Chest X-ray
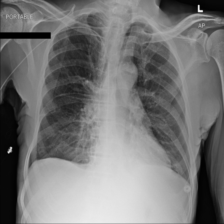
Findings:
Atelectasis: negative
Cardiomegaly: negative
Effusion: negative
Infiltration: negative
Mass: negative
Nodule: negative
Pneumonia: negative
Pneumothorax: negative
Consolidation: negative
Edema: negative
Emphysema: negative
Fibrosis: negative
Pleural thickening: negative
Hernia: negative